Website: lowes
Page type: stored-credit-cards
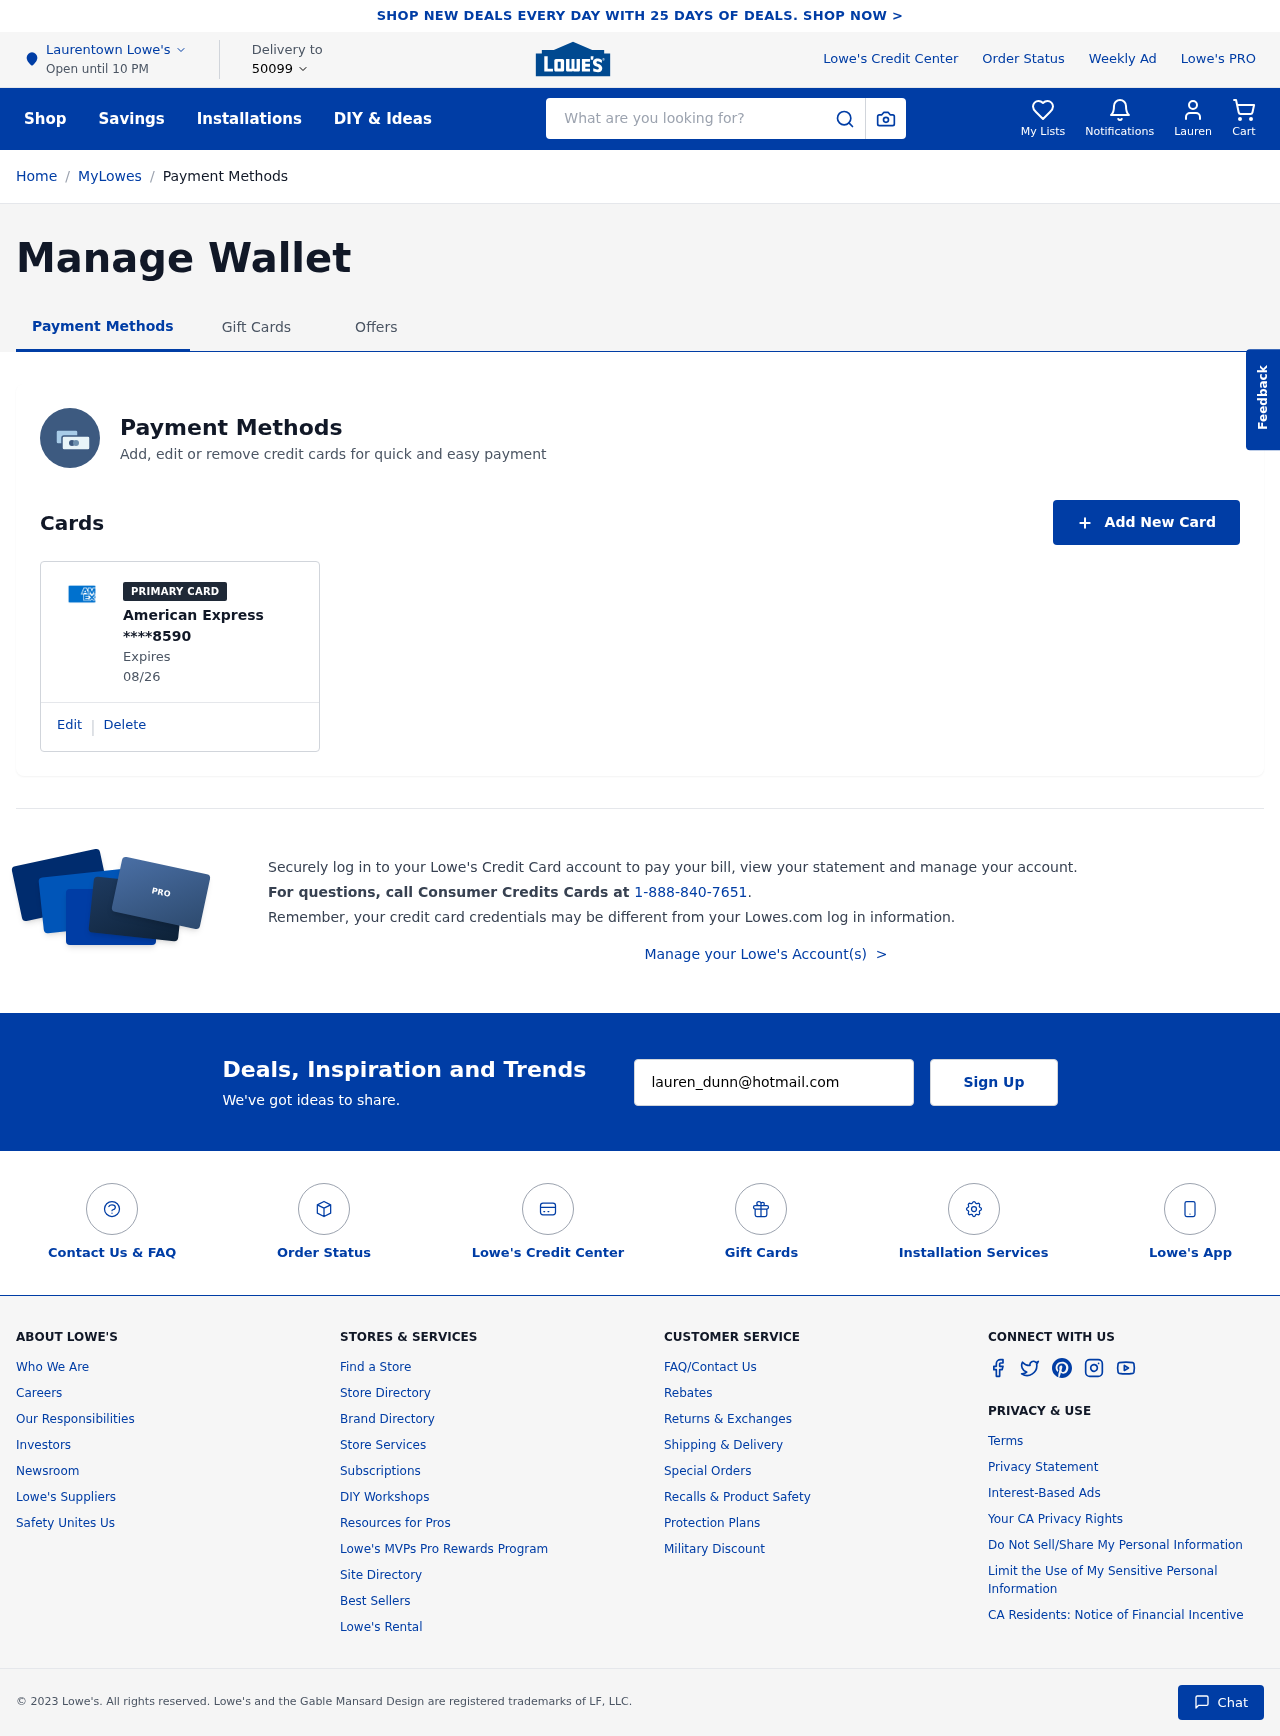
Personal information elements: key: PII_CARD_EXPIRY
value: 08/26
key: PII_CARD_LAST4
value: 8590
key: PII_CARD_TYPE
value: American Express
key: PII_CITY
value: Laurentown
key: PII_EMAIL
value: lauren_dunn@hotmail.com
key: PII_FIRSTNAME
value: Lauren
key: PII_POSTCODE
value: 50099
Search elements: key: HEADER_SEARCH
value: What are you looking for?